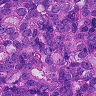
Metastatic tissue present: yes